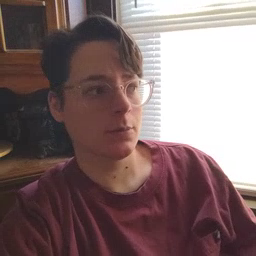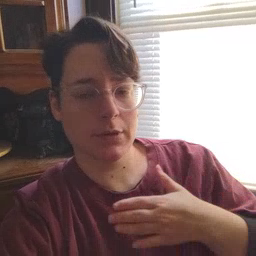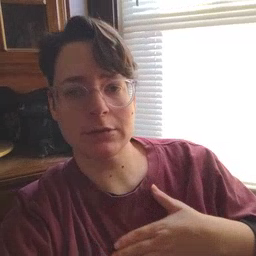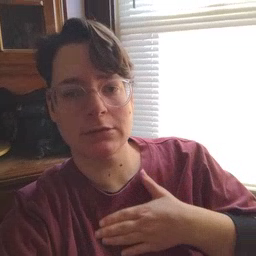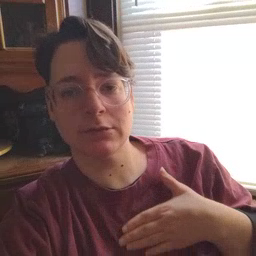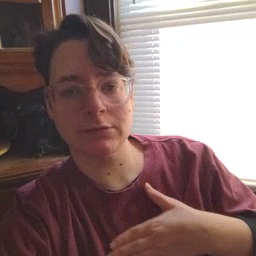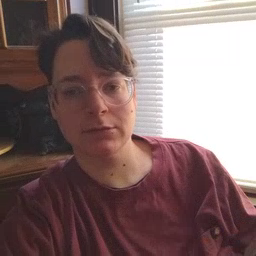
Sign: please